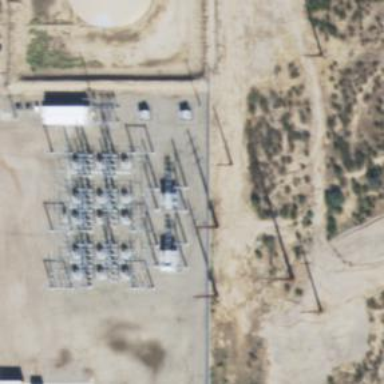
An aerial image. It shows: Switch used for power control.